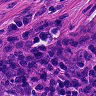
Metastatic tissue present: no